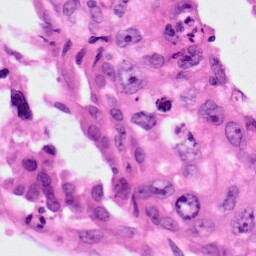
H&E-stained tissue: Lung